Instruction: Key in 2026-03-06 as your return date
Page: home
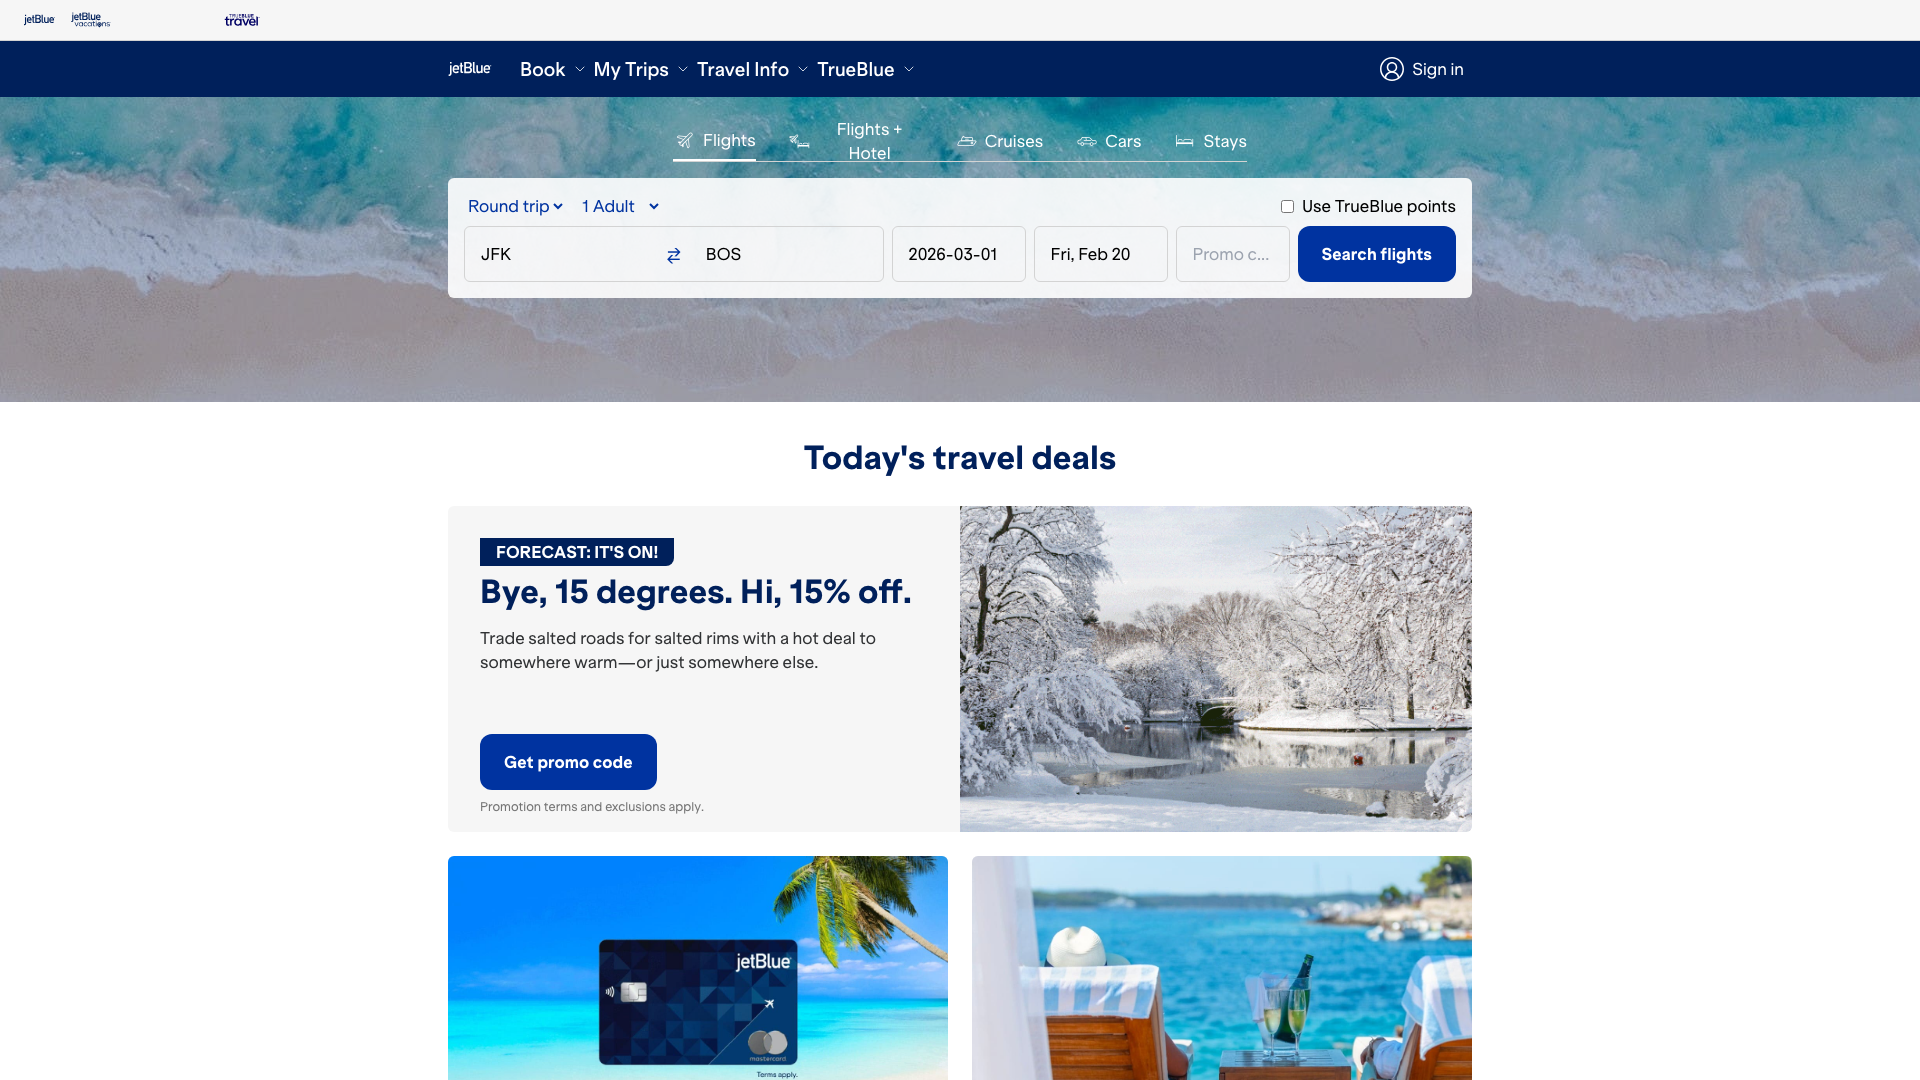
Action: type